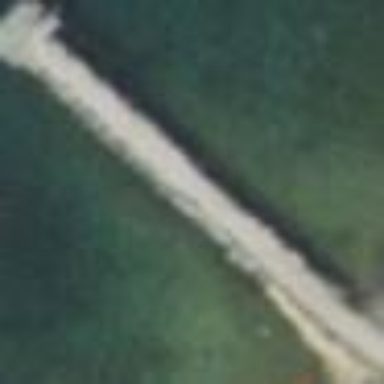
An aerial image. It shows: Breakwater structure.